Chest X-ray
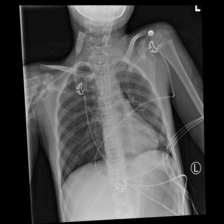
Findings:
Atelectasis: negative
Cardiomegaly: negative
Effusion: negative
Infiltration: negative
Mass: negative
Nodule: negative
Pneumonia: negative
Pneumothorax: negative
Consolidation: negative
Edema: negative
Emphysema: negative
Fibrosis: negative
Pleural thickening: negative
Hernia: negative